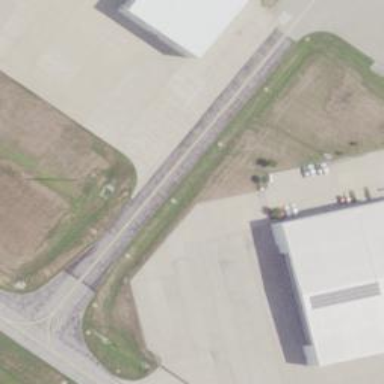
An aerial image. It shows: View of taxiway at the airport.